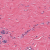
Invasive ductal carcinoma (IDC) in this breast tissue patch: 0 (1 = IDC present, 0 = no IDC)